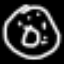
Label: donut